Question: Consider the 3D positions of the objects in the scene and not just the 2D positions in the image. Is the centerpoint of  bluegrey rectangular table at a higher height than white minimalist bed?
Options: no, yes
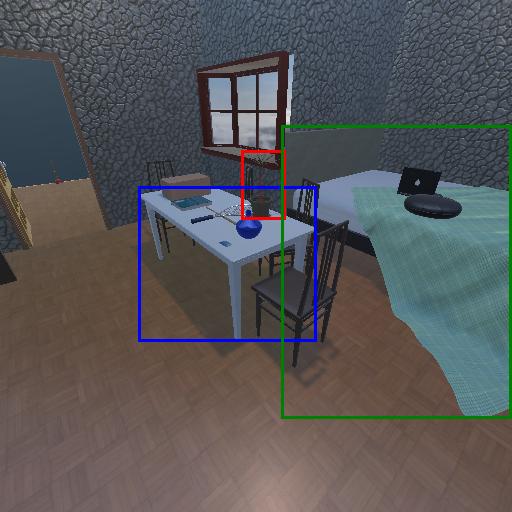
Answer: no